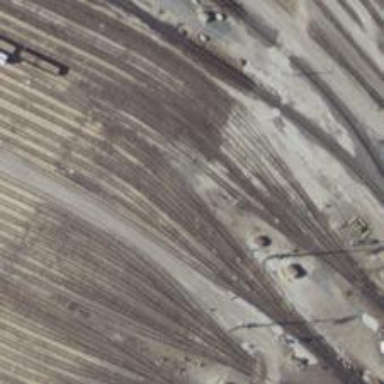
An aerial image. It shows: Railway yard.